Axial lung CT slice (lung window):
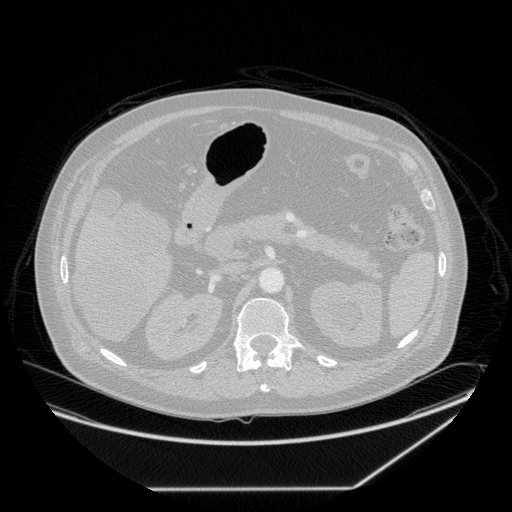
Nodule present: no